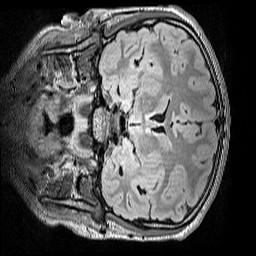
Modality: FLAIR
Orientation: coronal
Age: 11
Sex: male
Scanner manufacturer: siemens
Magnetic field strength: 3 T
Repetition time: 5 s
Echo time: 0.388 s